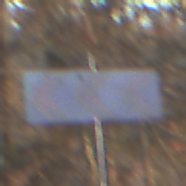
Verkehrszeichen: RichtungstafelnInKurvenGrossRechts
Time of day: SunriseSunset
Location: Outdoor (Nature)
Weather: Clear
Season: Autumn
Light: Natural